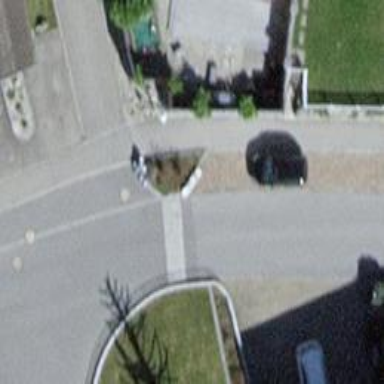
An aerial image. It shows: Paved driveway designated as service road.